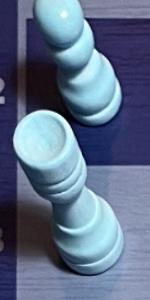
Label: Rook_White